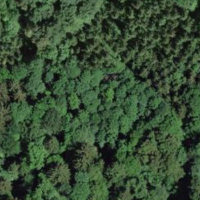
EUNIS habitat code: 44
Species observed at this site:
Lamium galeobdolon